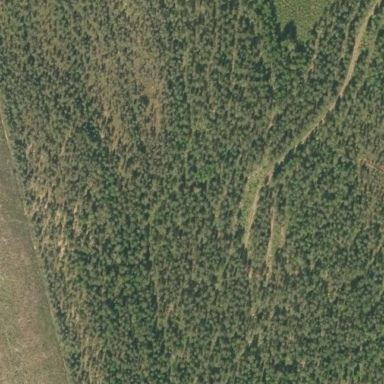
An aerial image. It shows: Needle-leaved woodland.